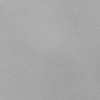
Atmospheric dust classification: dusty